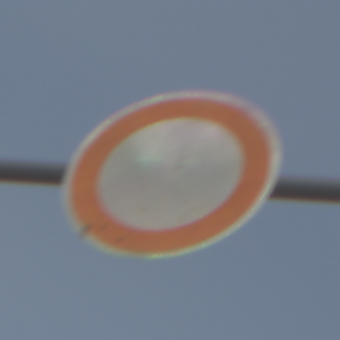
Verkehrszeichen: VerbotFahrzeugeAllerArt
Umgebung: Outdoor, Nature
Tageszeit: MorningAfternoon
Wetter: PartlyCloudy
Licht: Natural
Jahreszeit: Winter
Kontrast: MediumContrast